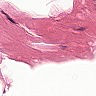
Metastatic tissue present: no